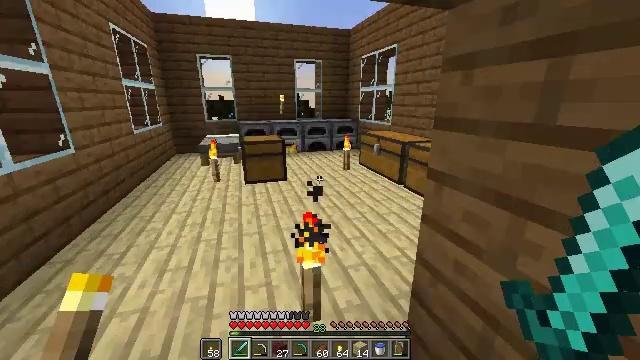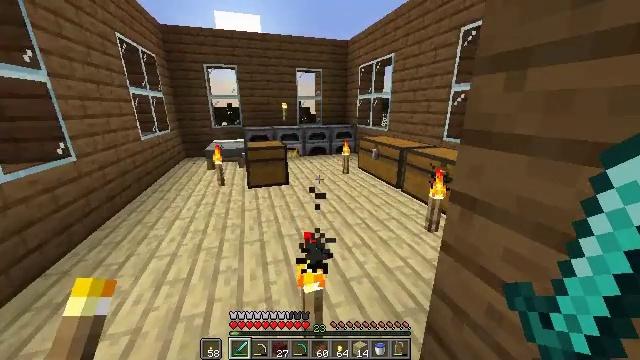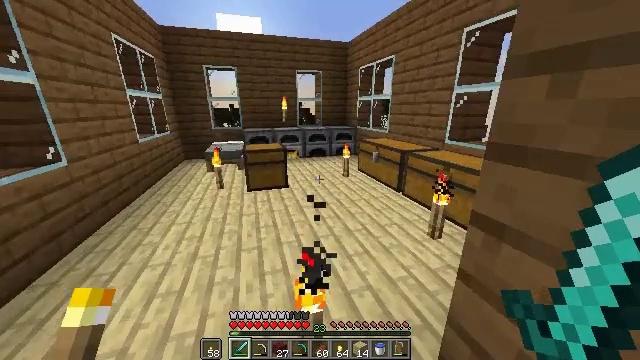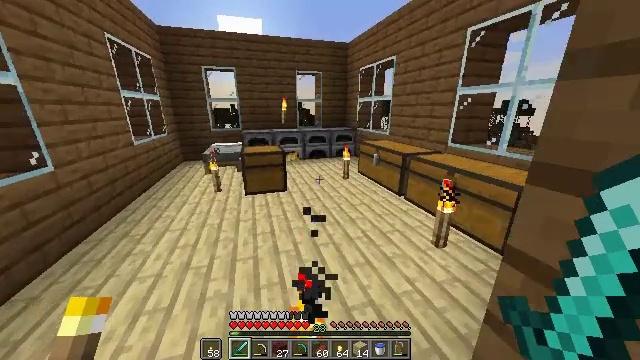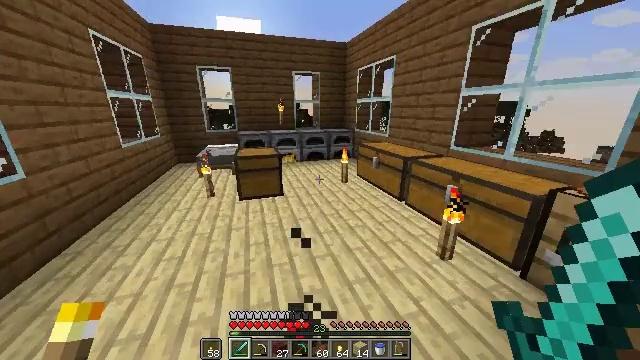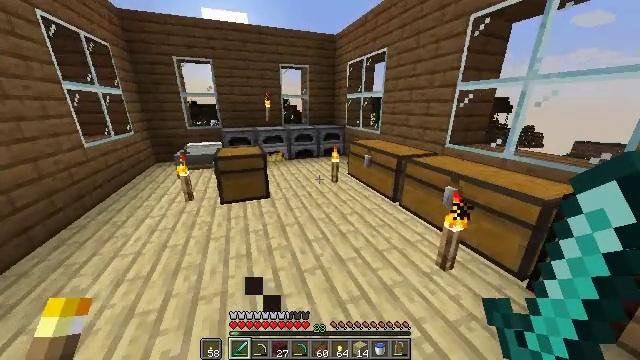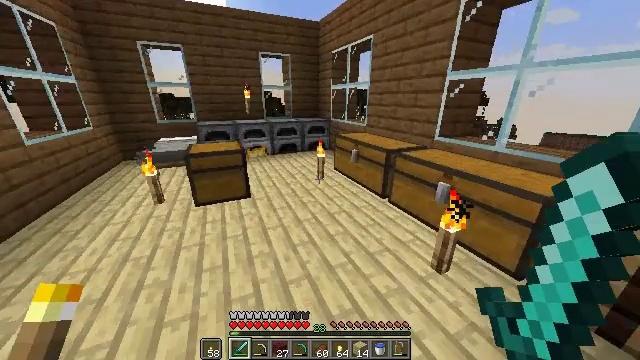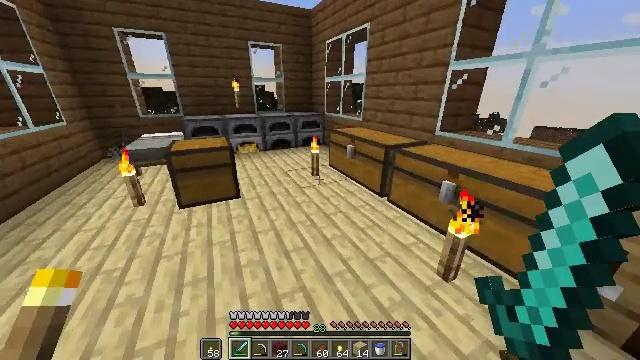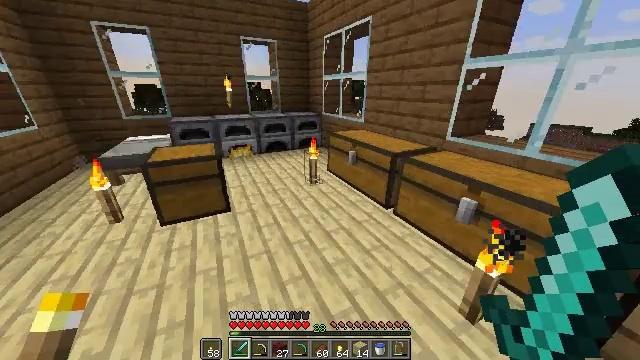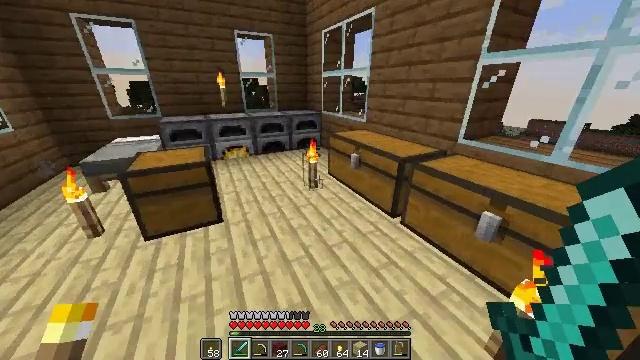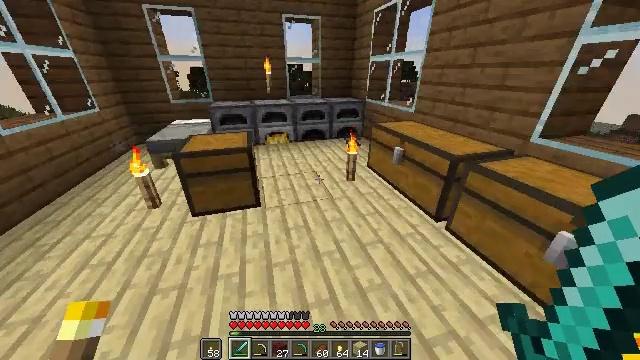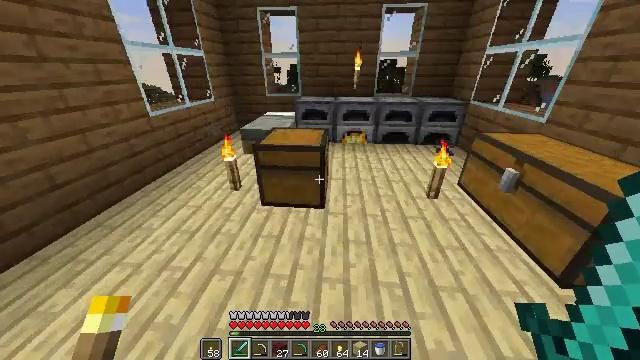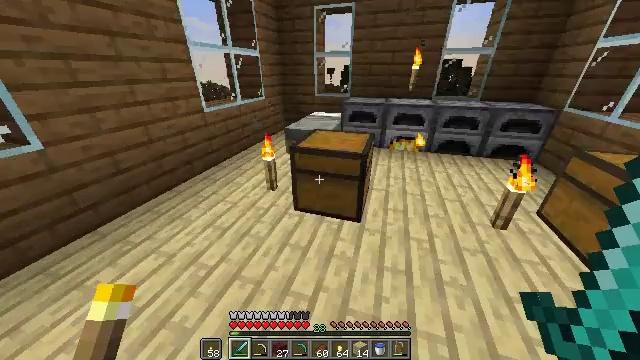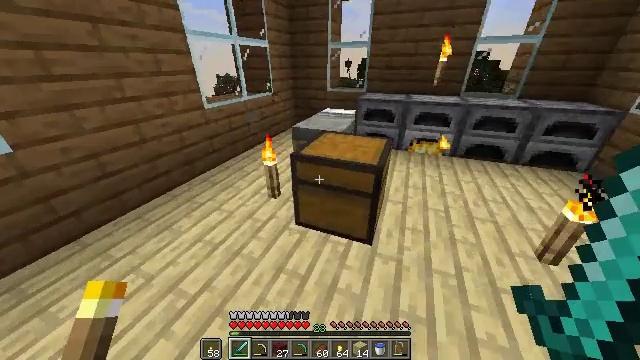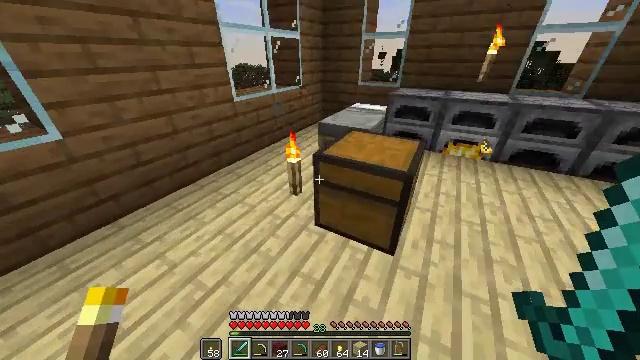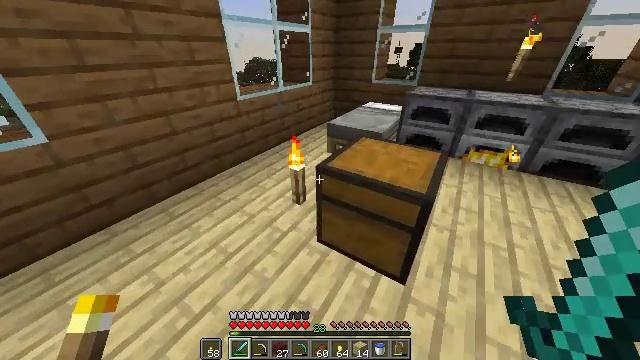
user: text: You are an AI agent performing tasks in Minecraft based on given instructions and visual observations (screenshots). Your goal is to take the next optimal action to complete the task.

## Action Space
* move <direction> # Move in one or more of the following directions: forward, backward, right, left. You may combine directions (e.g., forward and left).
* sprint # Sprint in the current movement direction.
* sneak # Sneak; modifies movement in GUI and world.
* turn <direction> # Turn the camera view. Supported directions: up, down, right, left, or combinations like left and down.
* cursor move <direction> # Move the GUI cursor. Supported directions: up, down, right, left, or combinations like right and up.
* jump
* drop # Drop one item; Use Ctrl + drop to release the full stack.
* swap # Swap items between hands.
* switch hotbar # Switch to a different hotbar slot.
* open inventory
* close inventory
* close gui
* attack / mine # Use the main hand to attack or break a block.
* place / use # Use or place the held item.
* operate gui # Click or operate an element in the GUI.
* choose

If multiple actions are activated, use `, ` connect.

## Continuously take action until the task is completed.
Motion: motion action
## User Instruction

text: Craft a gold ingot.
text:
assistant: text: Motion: move forward, sprint
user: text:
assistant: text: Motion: move forward, sprint
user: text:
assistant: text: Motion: move forward, sprint
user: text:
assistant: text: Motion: move forward, sprint
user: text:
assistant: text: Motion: move forward, sprint, turn right and down
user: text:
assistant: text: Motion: move forward, sprint, turn right and down
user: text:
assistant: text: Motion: move forward, sprint, turn right and down
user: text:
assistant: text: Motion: move forward, sprint
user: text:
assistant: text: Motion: move forward, sprint
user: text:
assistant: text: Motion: move forward, sprint, turn left and down
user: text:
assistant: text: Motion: move forward, sprint, turn left
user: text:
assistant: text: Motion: move forward, sprint, turn left
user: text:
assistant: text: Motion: move forward, sprint, turn left and down
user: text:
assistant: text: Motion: move forward, sprint, turn left and down
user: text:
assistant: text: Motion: turn left and down
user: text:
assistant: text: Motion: use / place
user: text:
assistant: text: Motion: use / place
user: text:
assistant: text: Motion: turn down
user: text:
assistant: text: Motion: turn right and down
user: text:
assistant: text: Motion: turn right and down
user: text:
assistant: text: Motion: no_op
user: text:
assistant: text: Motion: no_op
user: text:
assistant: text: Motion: no_op
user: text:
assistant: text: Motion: no_op
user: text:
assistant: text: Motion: no_op
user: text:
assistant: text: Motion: no_op
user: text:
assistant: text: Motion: turn down
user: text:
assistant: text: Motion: turn down
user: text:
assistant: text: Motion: sneak, turn left
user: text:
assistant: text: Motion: sneak, turn left and up